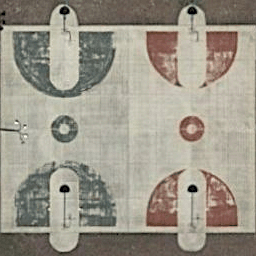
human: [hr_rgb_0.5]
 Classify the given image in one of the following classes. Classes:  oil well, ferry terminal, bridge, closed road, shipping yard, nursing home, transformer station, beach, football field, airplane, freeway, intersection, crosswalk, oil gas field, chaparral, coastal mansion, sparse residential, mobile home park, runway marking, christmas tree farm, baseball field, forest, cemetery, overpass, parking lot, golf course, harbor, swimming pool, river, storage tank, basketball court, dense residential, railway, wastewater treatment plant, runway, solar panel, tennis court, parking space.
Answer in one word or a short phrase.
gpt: basketball court